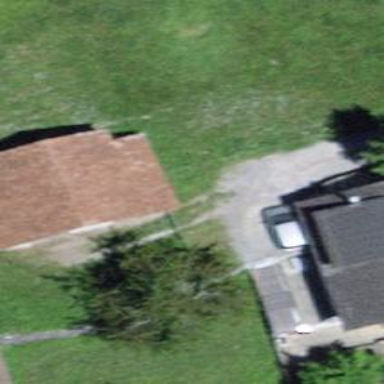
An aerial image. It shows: Barn.